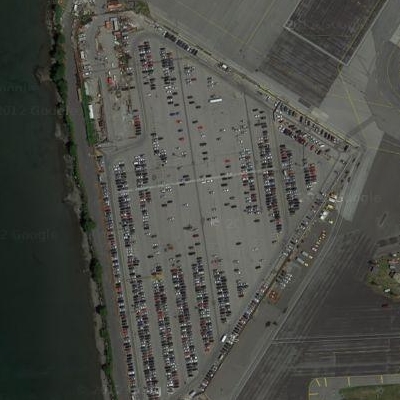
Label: Parking